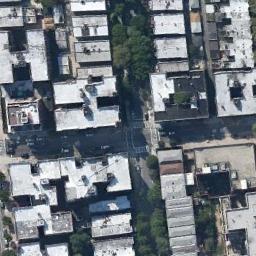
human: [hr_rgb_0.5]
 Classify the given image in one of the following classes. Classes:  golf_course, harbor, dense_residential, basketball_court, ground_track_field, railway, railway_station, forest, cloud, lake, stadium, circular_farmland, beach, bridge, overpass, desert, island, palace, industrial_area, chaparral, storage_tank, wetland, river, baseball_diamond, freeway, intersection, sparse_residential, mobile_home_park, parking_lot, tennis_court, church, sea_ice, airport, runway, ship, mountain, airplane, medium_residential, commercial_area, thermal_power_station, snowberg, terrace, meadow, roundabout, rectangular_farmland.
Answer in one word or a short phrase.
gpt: dense_residential